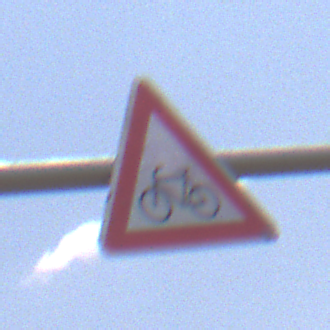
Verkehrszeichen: RadverkehrRechts
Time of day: Midday
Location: Outdoor (Nature)
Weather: PartlyCloudy
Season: NotSpecified
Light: Natural